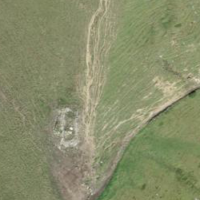
EUNIS habitat code: 23
Species observed at this site:
Arnica montana